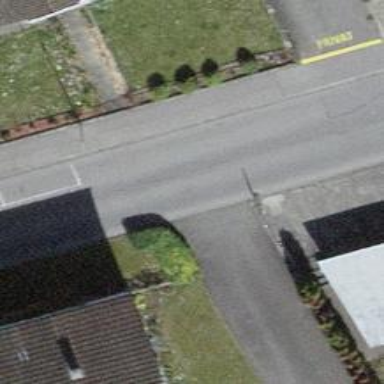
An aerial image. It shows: Bus stop with designated stop position for public transport.